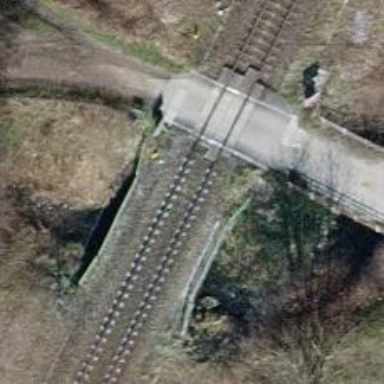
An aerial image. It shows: Bridge over electrified railway with contact lines.